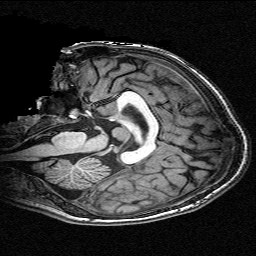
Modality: T1w
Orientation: sagittal
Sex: female
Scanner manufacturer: siemens
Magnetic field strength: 3 T
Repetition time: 2.3 s
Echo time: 0.00336 s